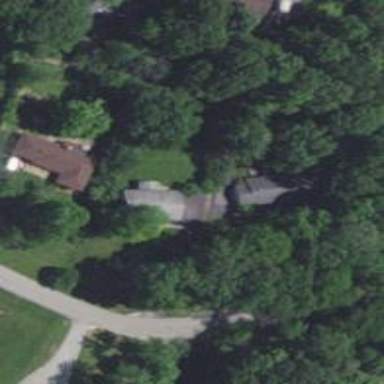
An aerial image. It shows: Driveway.